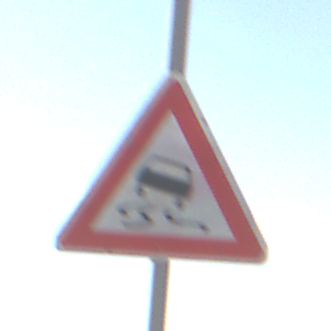
Verkehrszeichen: SchleuderOderRutschgefahr
Umgebung: Outdoor, Nature
Tageszeit: SunriseSunset
Wetter: PartlyCloudy
Licht: Natural
Jahreszeit: NotSpecified
Kontrast: HighContrast